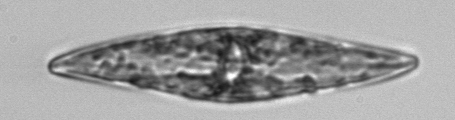
Label: Pleurosigma